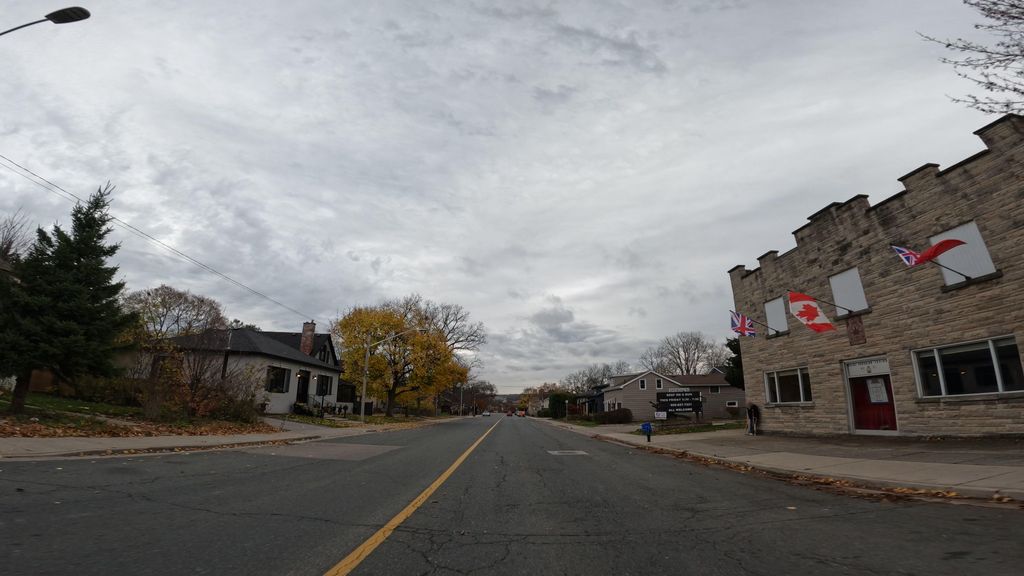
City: hamilton